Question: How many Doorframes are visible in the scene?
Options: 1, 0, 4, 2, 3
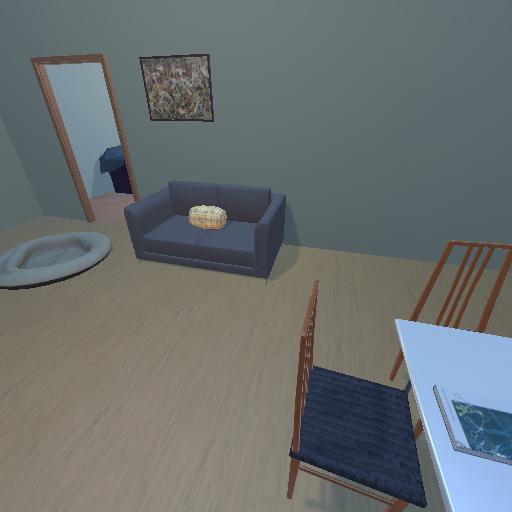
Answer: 1